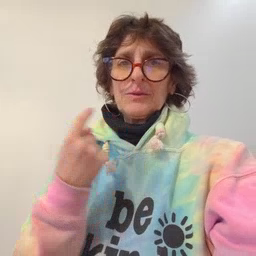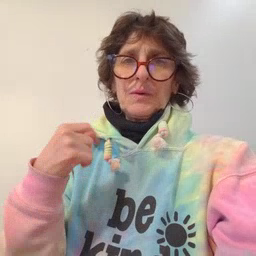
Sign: toy